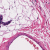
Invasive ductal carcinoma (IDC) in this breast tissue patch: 0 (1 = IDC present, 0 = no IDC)